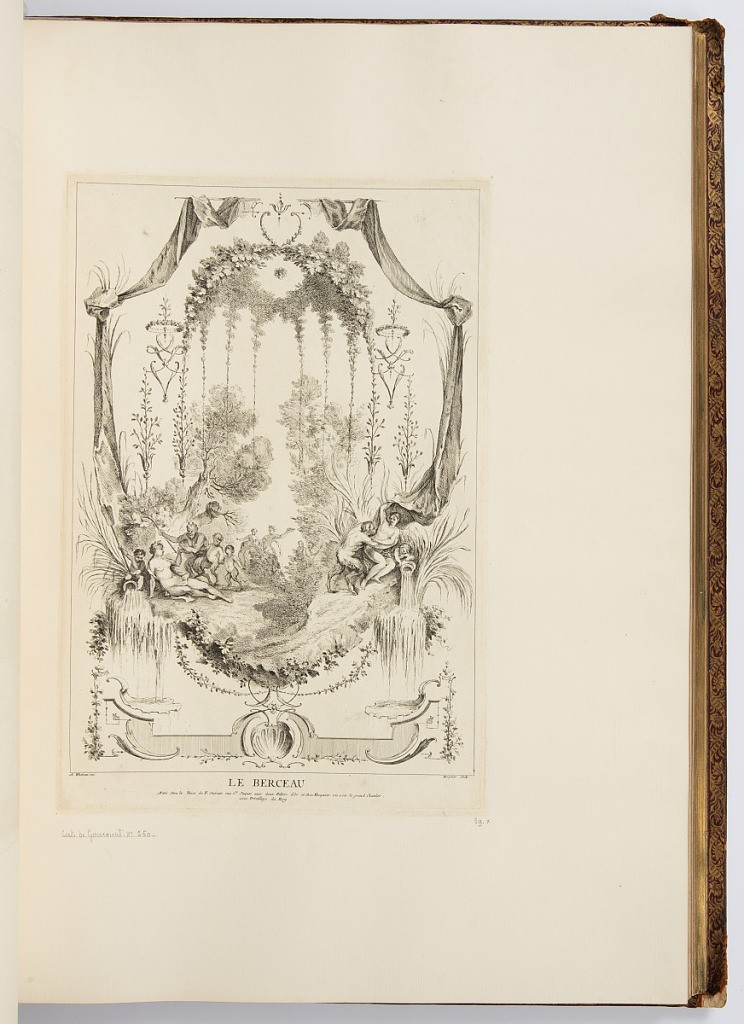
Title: LE BERCEAU
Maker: Antoine Watteau, French, 1684–1721
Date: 1723-1735
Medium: Etching on laid paper
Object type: Bound print
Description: Page of arabesque ornamentation framing a central vignette of a lush landscape with women, satyrs, and baby satyrs; at the right, one satyr advances on an unyielding woman. On either side, putto spill water from vases. The scene is framed by drapery and garlands. The plate is signed.